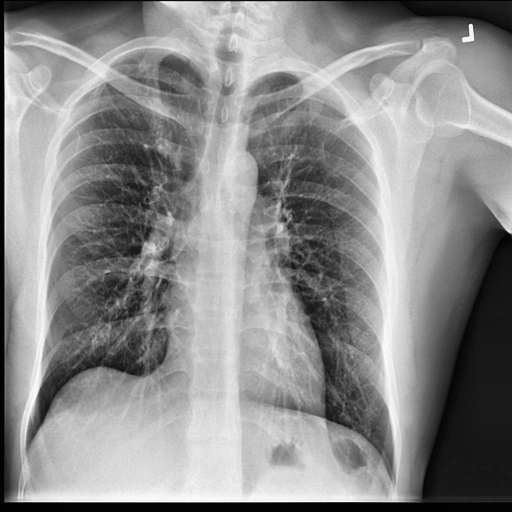
Finding: NORMAL